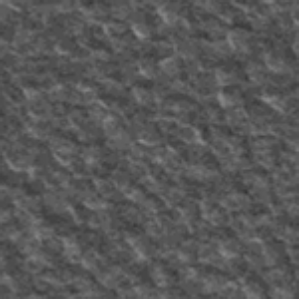
Label: frost